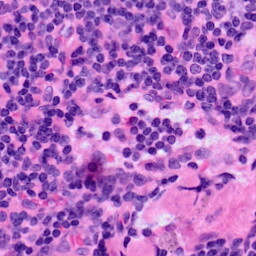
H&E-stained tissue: LymphNode